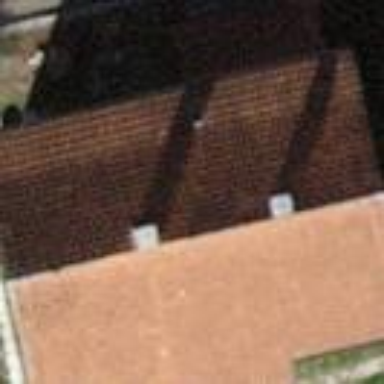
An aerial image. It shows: Gabled roof farm building.